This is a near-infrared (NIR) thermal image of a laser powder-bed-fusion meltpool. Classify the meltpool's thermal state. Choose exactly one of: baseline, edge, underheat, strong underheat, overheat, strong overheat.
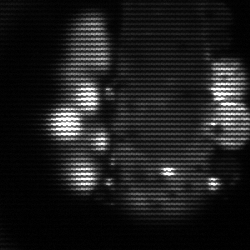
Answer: strong underheat